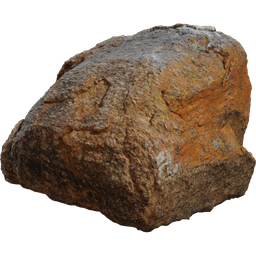
Label: nature